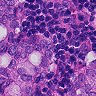
Metastatic tissue present: yes